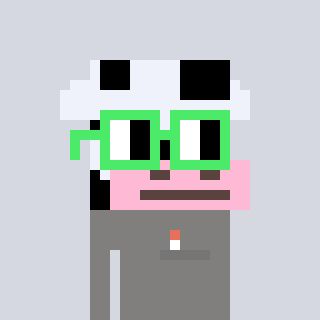
a pixel art character with square light green glasses, a cow-shaped head and a bluegrey-colored body on a cool background